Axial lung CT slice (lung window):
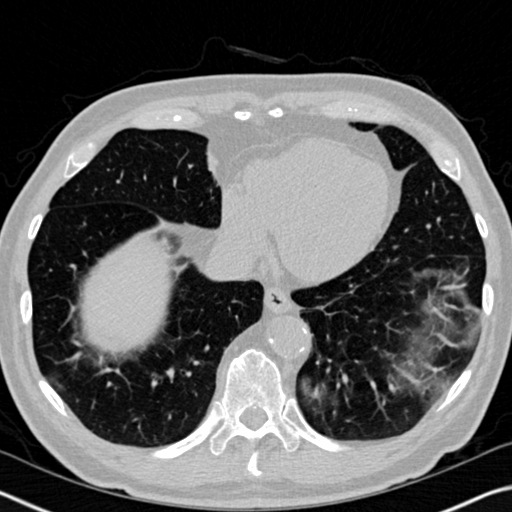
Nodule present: no